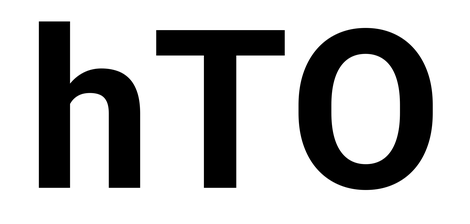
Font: Roboto_Bold